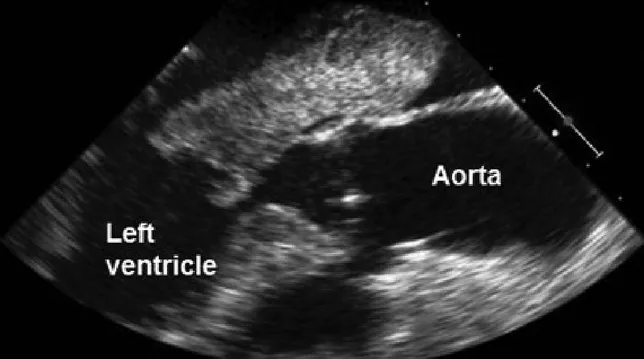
(A) Transesophageal echocardiogram showing an atrial mass prolapsing into the left ventricle.
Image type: radiology (ultrasound)